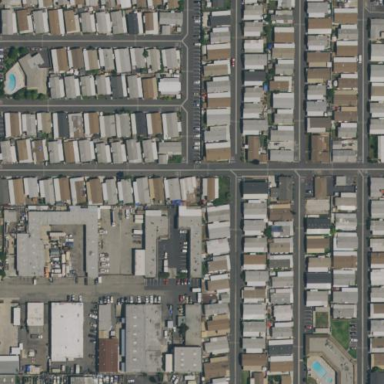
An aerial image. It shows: Residential area designated as trailer park.